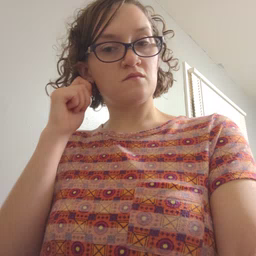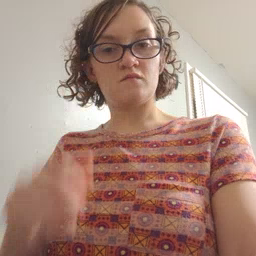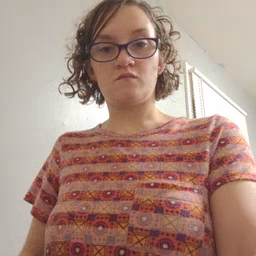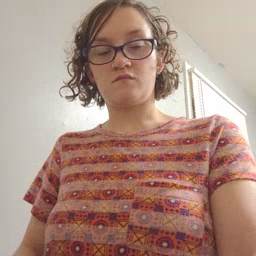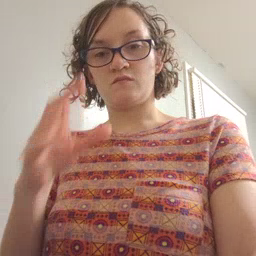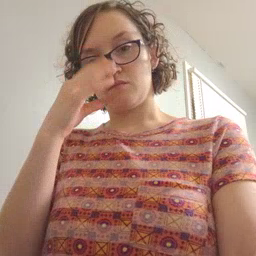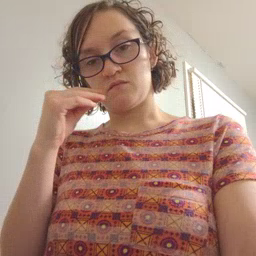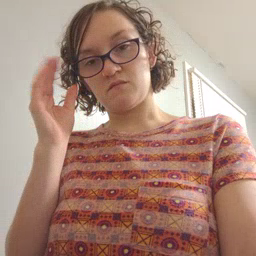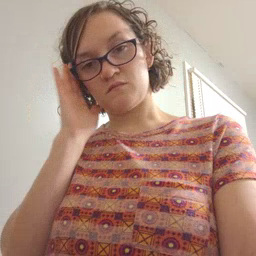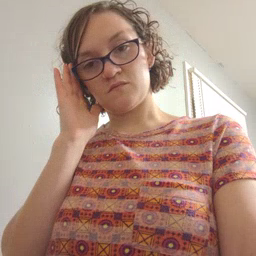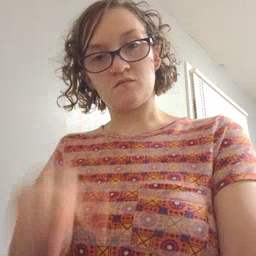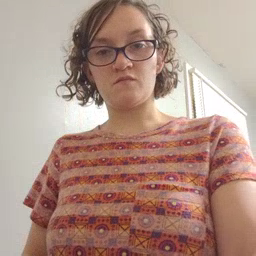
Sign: nap